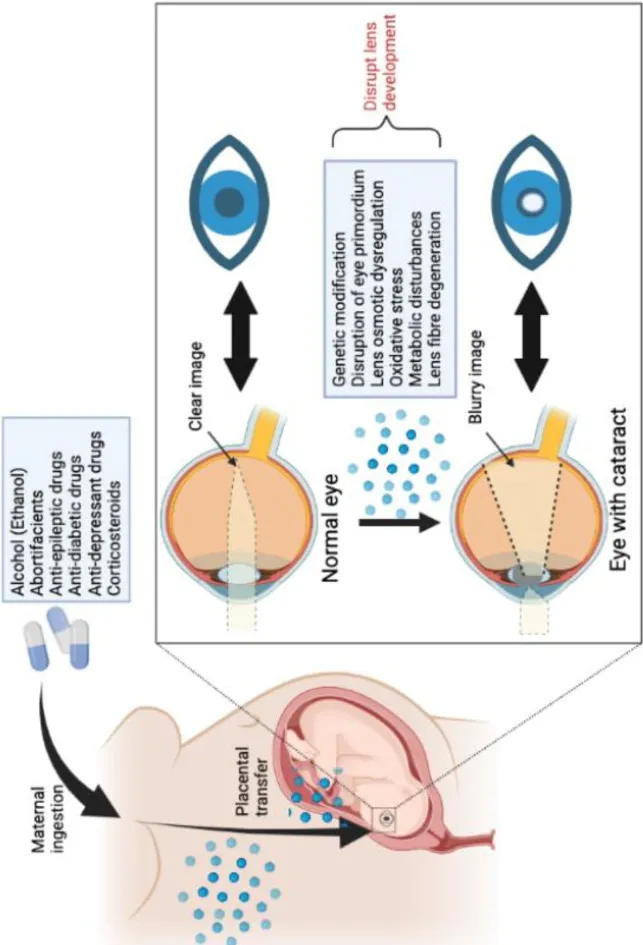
Drug induced development of cataracts via fetal drug transfer.
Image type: radiology (spect)